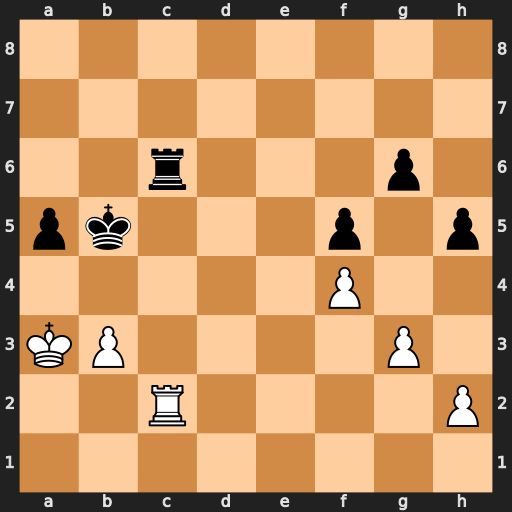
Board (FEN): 8/8/2r3p1/pk3p1p/5P2/KP4P1/2R4P/8
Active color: w
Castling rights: -
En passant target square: -
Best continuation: Rxc6 Kxc6 Ka4 Kb6 b4 axb4 Kxb4 Kc6 Kc4 Kd6 Kd4 h4 gxh4